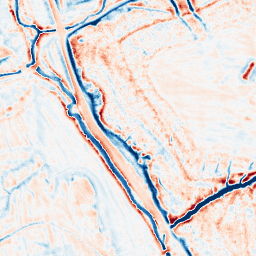
Category: edge_preserving
Decomposition family: bilateral
Decomposition parameters: d: 15
sigma_color: 75
sigma_space: 100
Upsampling method: sinc_blackman
Upsampling parameters: scale: 4
kernel_size: 16
Upsampling scale: 4